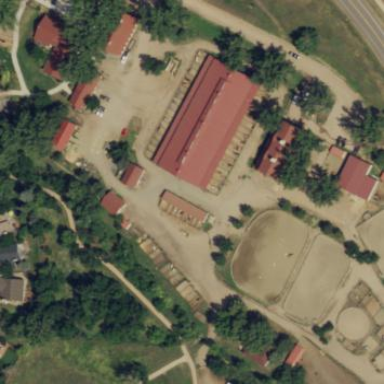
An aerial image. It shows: Stable building.